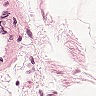
Metastatic tissue present: no